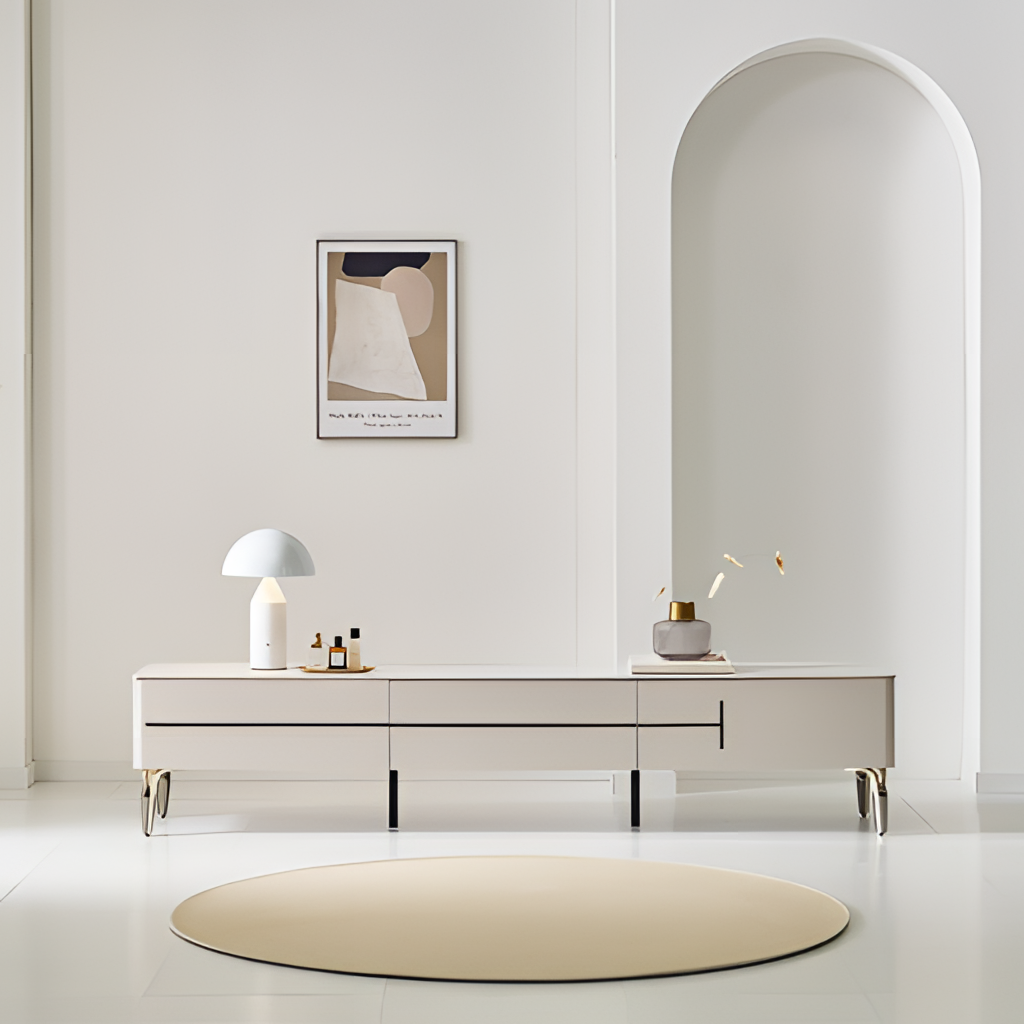
wood console, living room, white paint wallpaper, with solid pattern, white tile flooring, with large square pattern, minimalist